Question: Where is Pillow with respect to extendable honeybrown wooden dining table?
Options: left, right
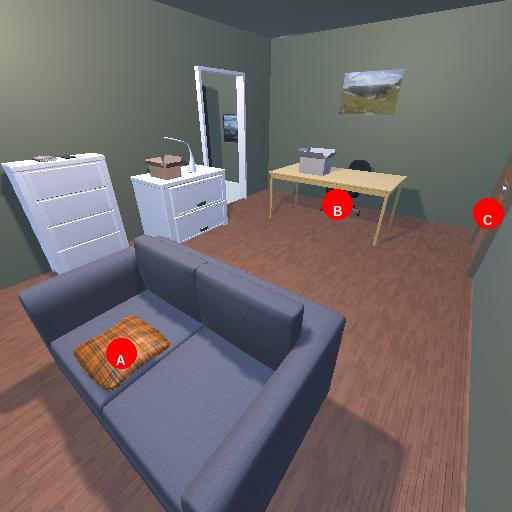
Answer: left